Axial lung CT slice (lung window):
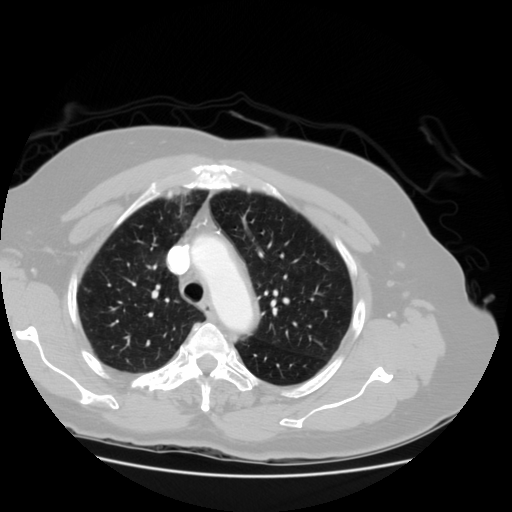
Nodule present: no